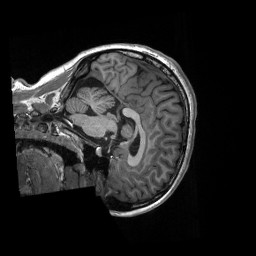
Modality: T1w
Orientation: sagittal
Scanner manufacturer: siemens
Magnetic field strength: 3 T
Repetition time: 2.3 s
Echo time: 0.00298 s